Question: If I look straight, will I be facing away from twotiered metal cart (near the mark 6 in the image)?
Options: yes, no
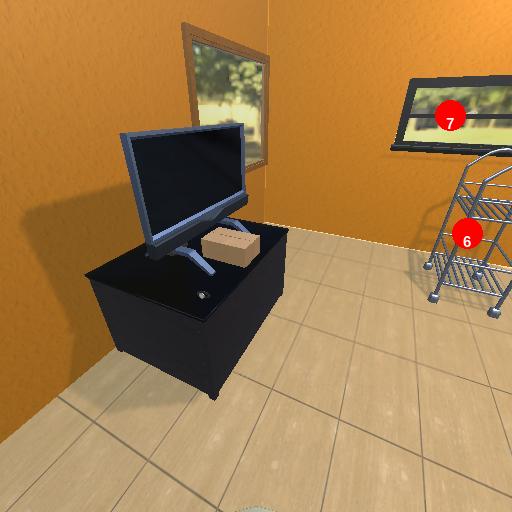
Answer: yes